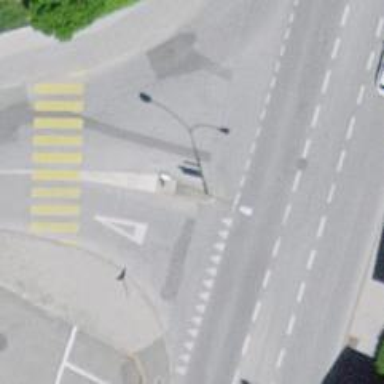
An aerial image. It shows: Road with "give way" sign.